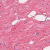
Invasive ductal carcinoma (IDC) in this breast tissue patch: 0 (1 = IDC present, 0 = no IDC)